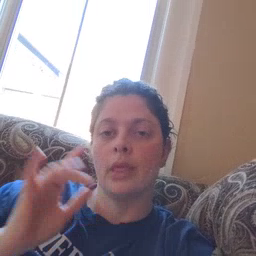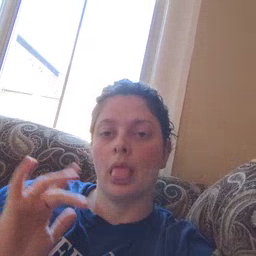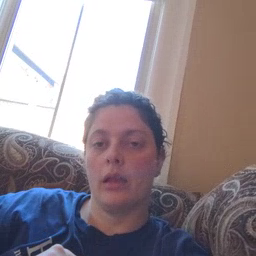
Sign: yucky